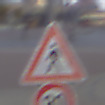
Verkehrszeichen: FussgaengerRechts
Zusatzzeichen unten: Geschwindigkeit80
Umgebung: Outdoor, Urban
Tageszeit: MorningAfternoon
Wetter: PartlyCloudy
Licht: Natural
Jahreszeit: NotSpecified
Kontrast: LowContrast